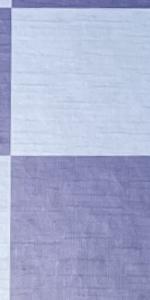
Label: Empty